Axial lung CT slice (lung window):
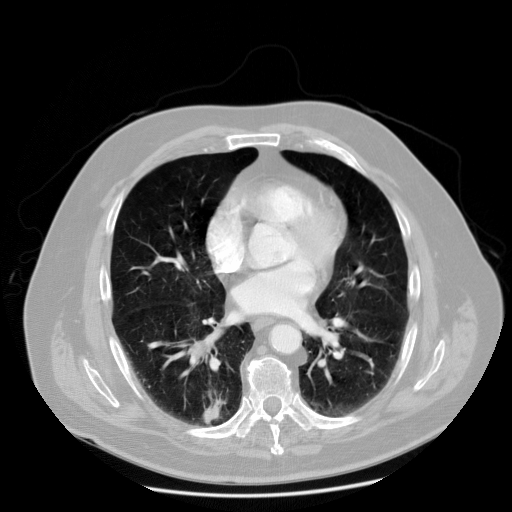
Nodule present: no